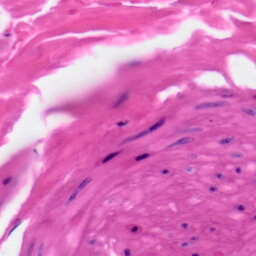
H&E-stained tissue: Skin